В схеме, изображенной на рисунке, конденсатор заряжен до некоторого напряжения $U$. После замыкания ключа и прекращения тока в цепи оказалось, что напряжение на конденсаторе поменяло знак на противоположный и стало равным $1~ В$.
Найдите напряжение $U$. Батарейки, диоды, катушка — идеальные. ЭДС батареек равны $1.5~ В$.
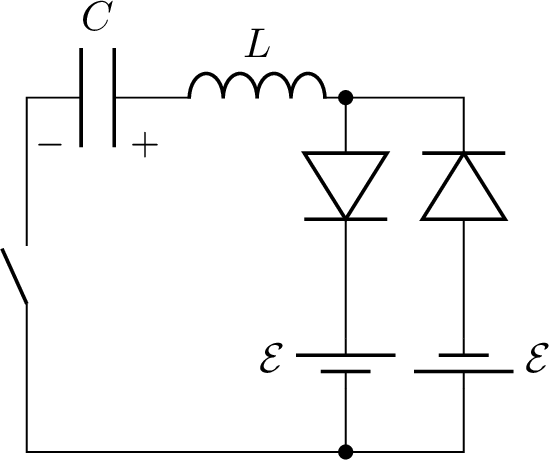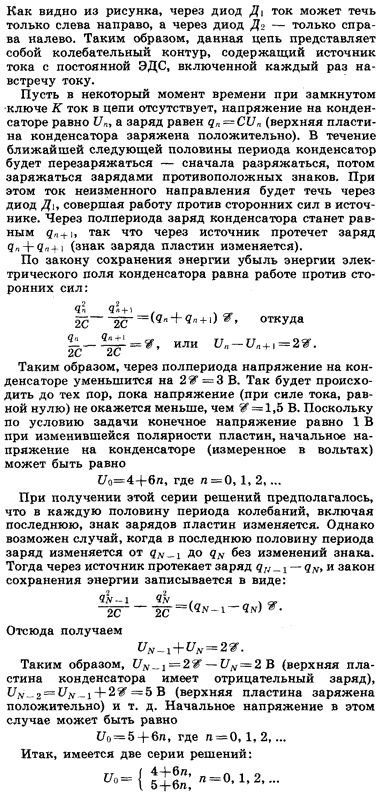
Темы:
T, Электричество, Колебательный контур, Всероссийские, Электрические цепи, Цепь с диодом